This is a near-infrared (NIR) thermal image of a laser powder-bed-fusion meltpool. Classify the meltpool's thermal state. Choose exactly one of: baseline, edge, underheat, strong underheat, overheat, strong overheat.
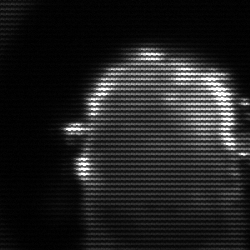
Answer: baseline